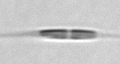
Label: Cylindrotheca